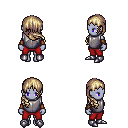
a pixel art fantasy rpg character, female body template, dark elf, purple skin, steel chest armor, red pants, white blonde right-swept hairstyle, cloth bracers, metal boots, four views (front, back, left, right), 2x2 character sprite sheet, small pixel art, hard edges, no anti-aliasing